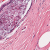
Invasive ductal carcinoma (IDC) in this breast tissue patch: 0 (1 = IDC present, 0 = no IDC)